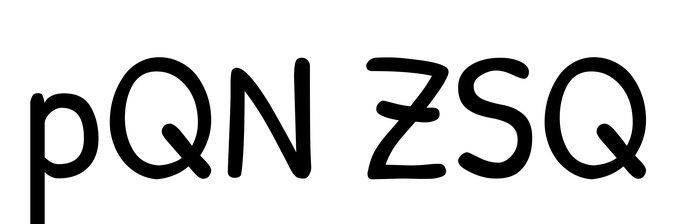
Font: PatrickHand-Regular